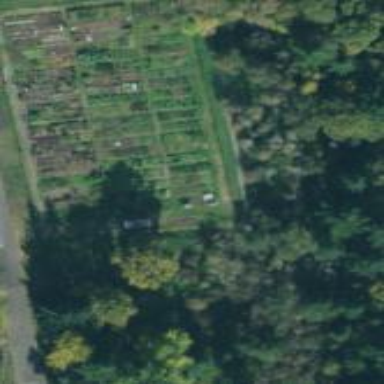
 leisure land intended for communal use."